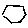
Label: hexagon